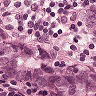
Metastatic tissue present: yes